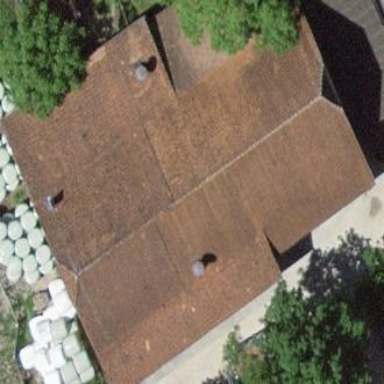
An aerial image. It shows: Barn.